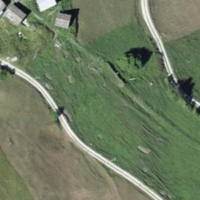
EUNIS habitat code: 26
Species observed at this site:
Geum rivale
Campanula barbata
Picus viridis
Corvus corax